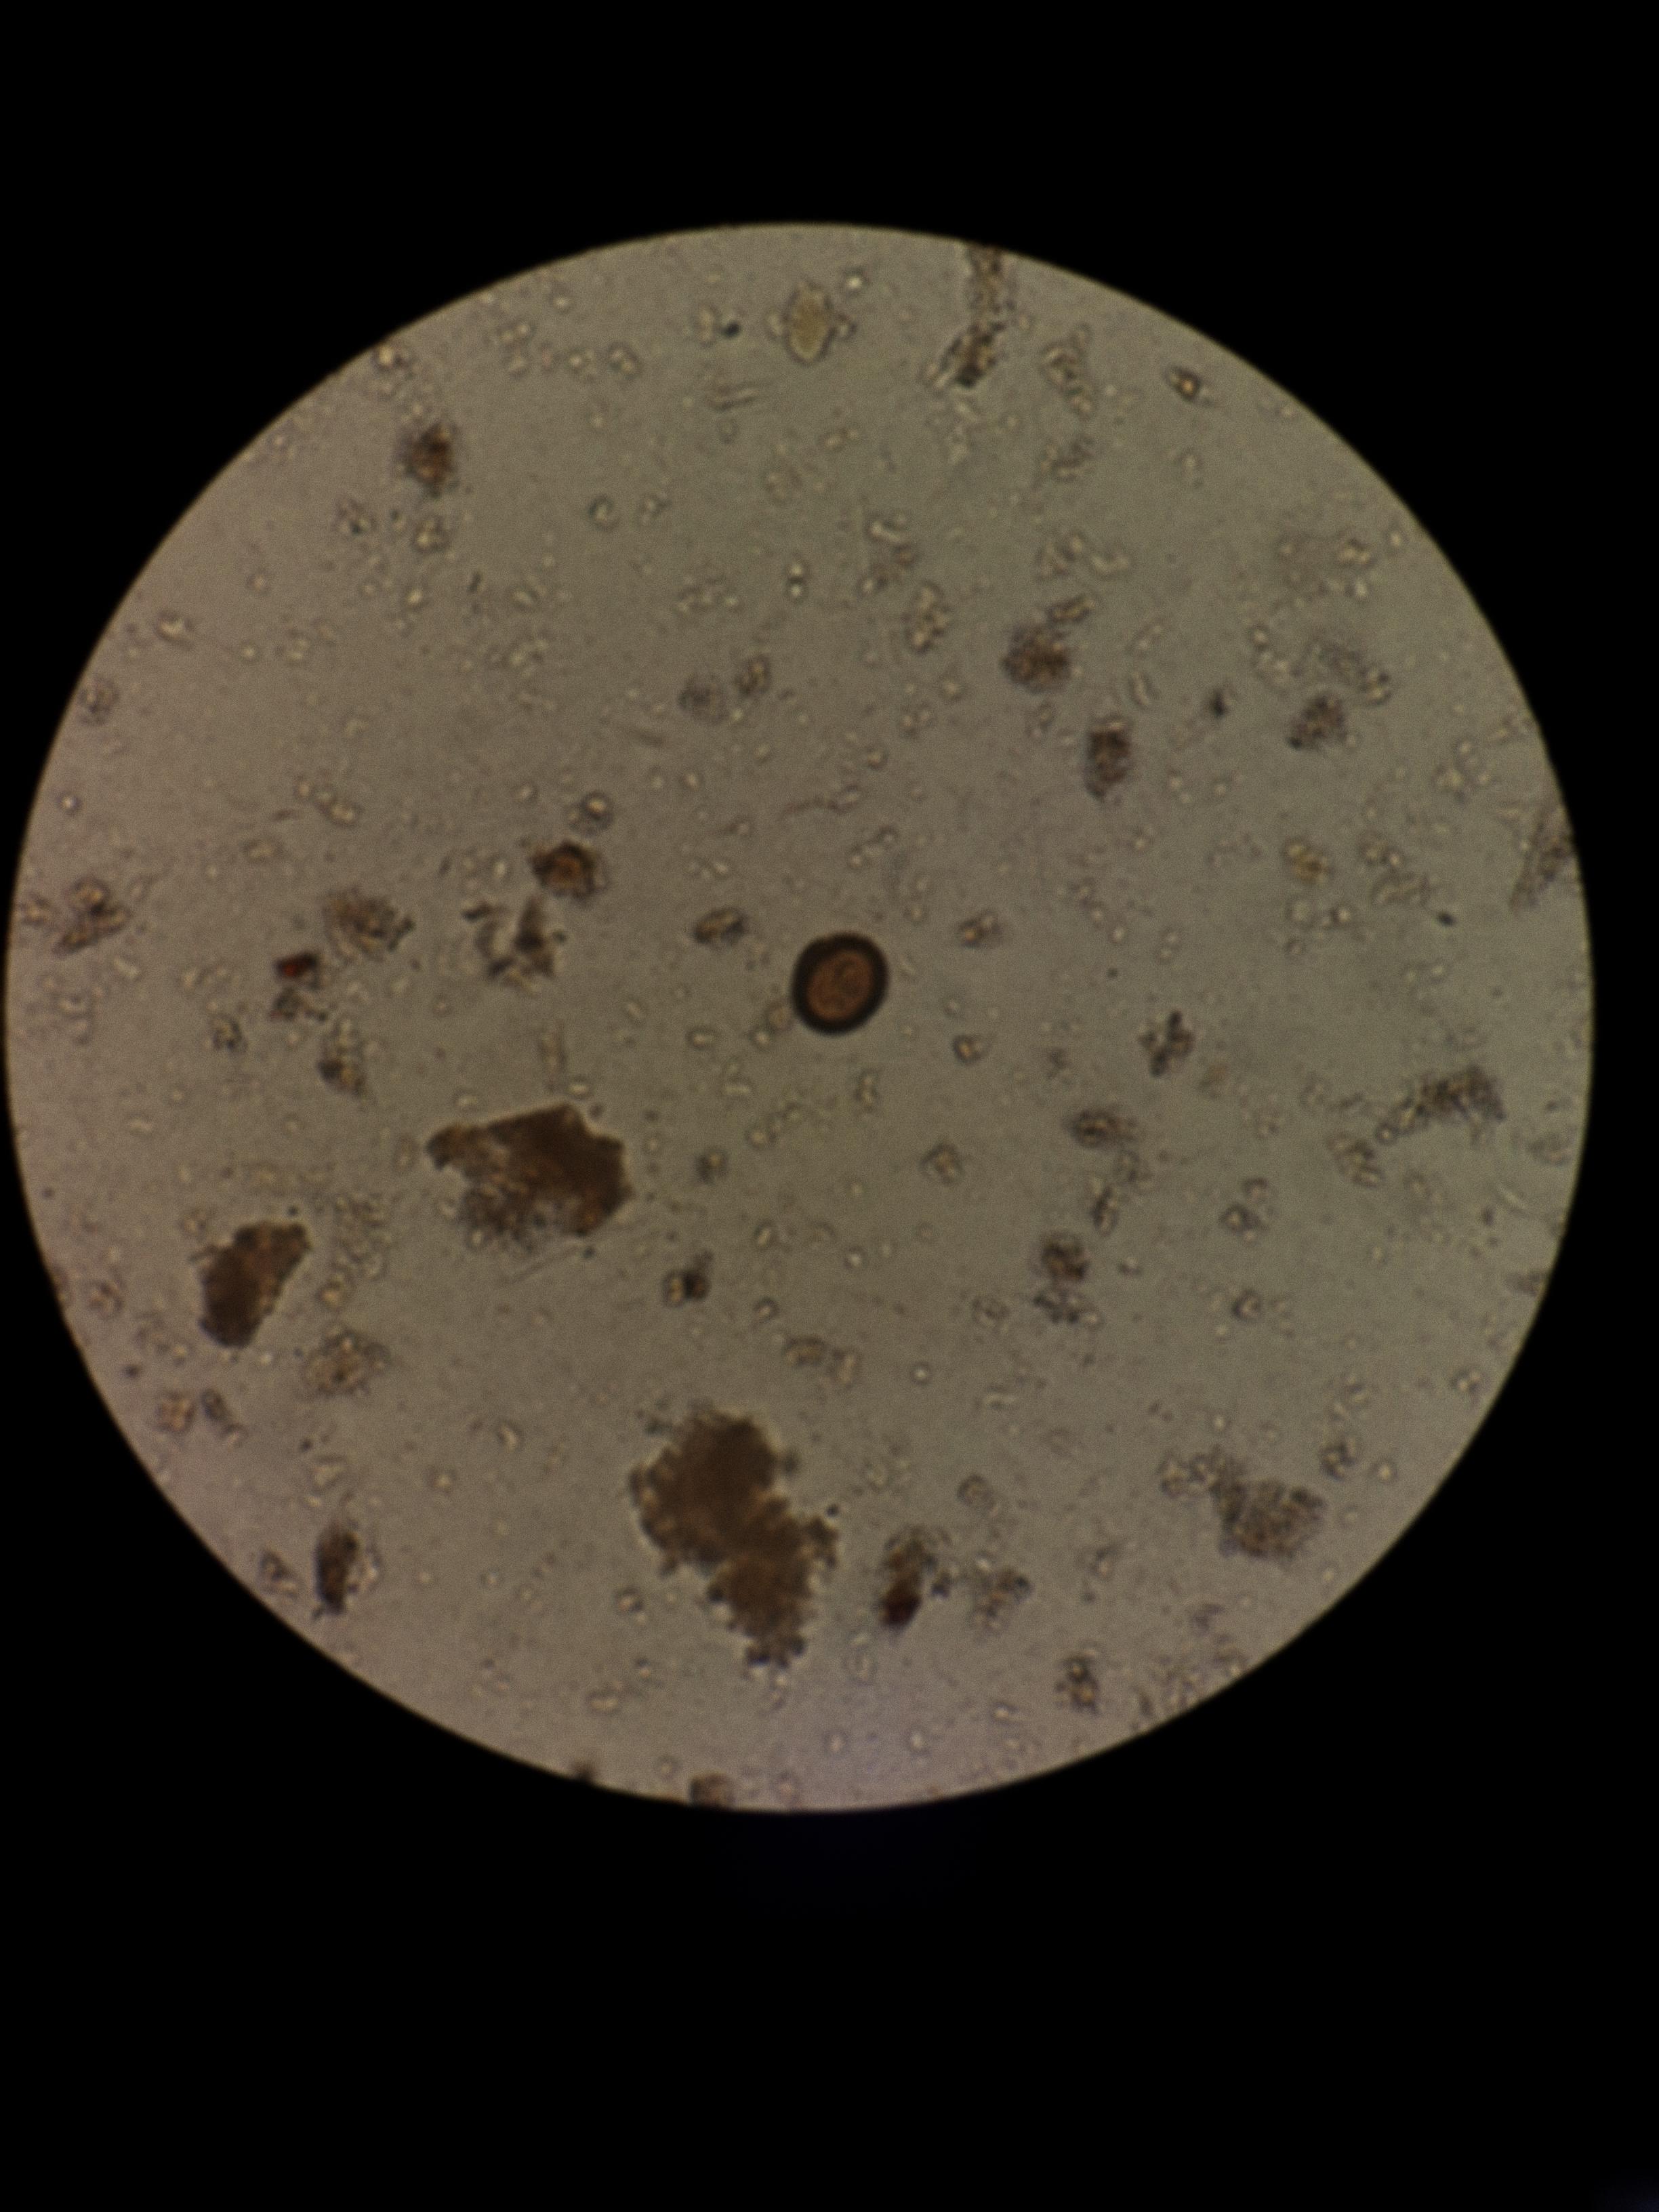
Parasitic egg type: Taenia spp. egg